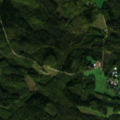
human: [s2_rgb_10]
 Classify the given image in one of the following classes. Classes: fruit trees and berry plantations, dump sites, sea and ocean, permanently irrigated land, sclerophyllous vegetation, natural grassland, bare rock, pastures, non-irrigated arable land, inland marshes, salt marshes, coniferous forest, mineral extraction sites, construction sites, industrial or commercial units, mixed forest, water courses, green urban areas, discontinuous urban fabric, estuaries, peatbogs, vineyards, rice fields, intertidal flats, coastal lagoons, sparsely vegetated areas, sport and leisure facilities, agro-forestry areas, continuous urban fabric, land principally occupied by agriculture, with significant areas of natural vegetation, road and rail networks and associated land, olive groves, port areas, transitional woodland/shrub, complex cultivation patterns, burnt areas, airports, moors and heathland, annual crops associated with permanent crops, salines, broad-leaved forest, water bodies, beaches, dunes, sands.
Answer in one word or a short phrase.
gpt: land principally occupied by agriculture, with significant areas of natural vegetation, coniferous forest, mixed forest, transitional woodland/shrub